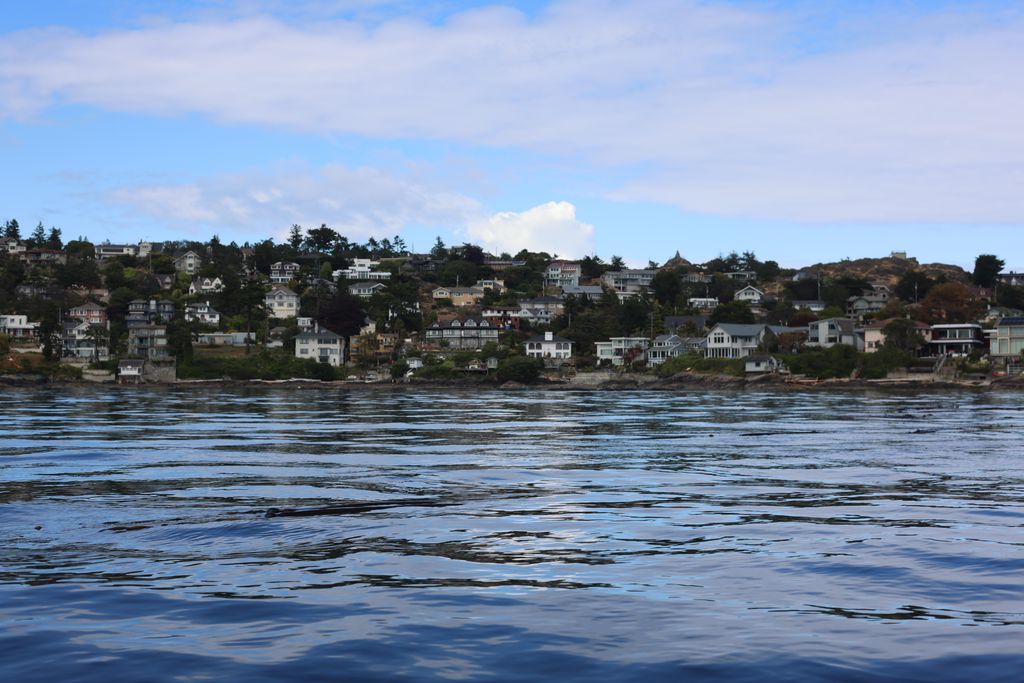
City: victoria